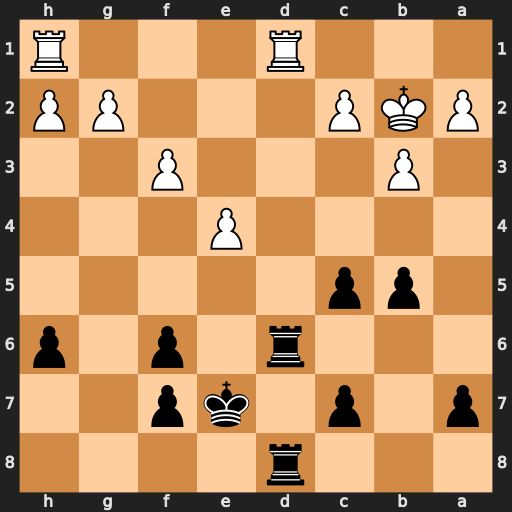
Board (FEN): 3r4/p1p1kp2/3r1p1p/1pp5/4P3/1P3P2/PKP3PP/3R3R
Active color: b
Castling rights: -
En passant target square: -
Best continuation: Rxd1 Rxd1 Rxd1